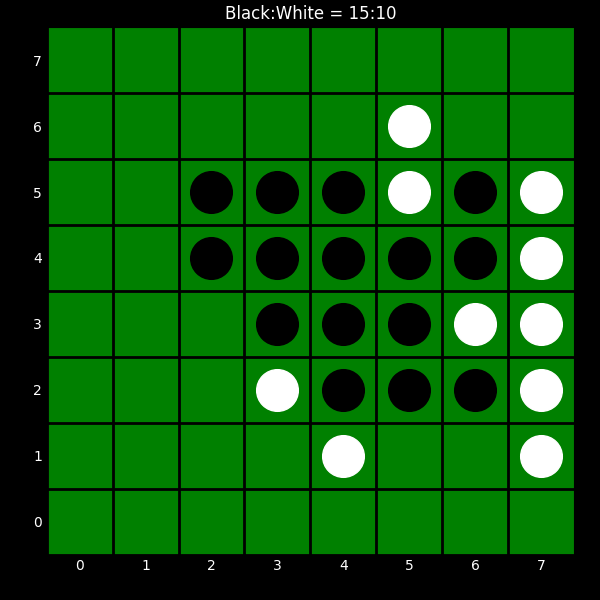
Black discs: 15
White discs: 10